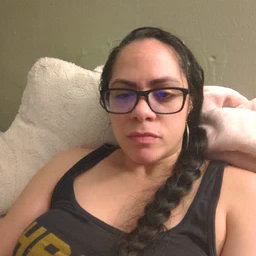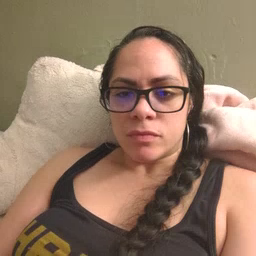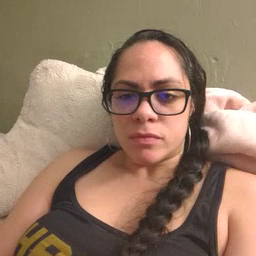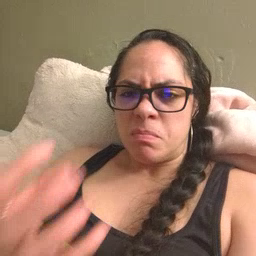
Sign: mad